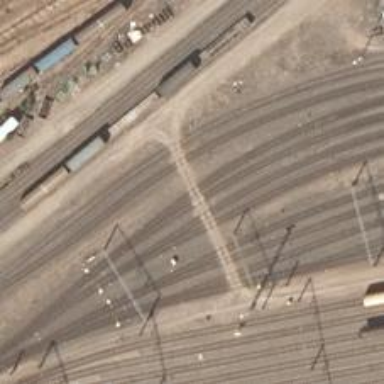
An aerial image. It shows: Railway yard used for servicing trains.